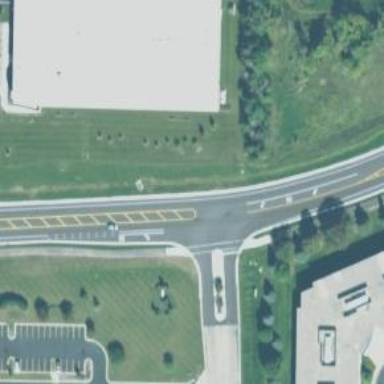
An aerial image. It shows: Path with asphalt surface and crossing.